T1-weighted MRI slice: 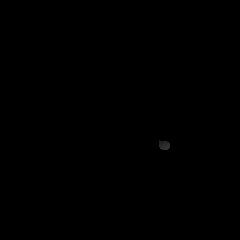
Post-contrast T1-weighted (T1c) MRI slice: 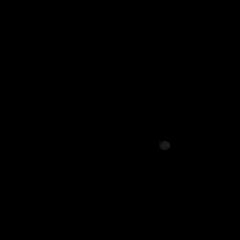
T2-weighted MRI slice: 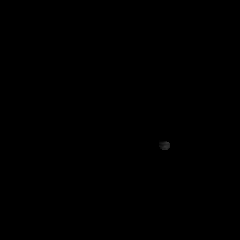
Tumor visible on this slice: no